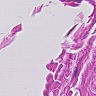
Metastatic tissue present: no